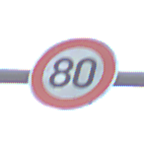
Verkehrszeichen: Geschwindigkeit80
Umgebung: Outdoor, Nature
Tageszeit: SunriseSunset
Wetter: PartlyCloudy
Licht: Natural
Jahreszeit: NotSpecified
Kontrast: LowContrast